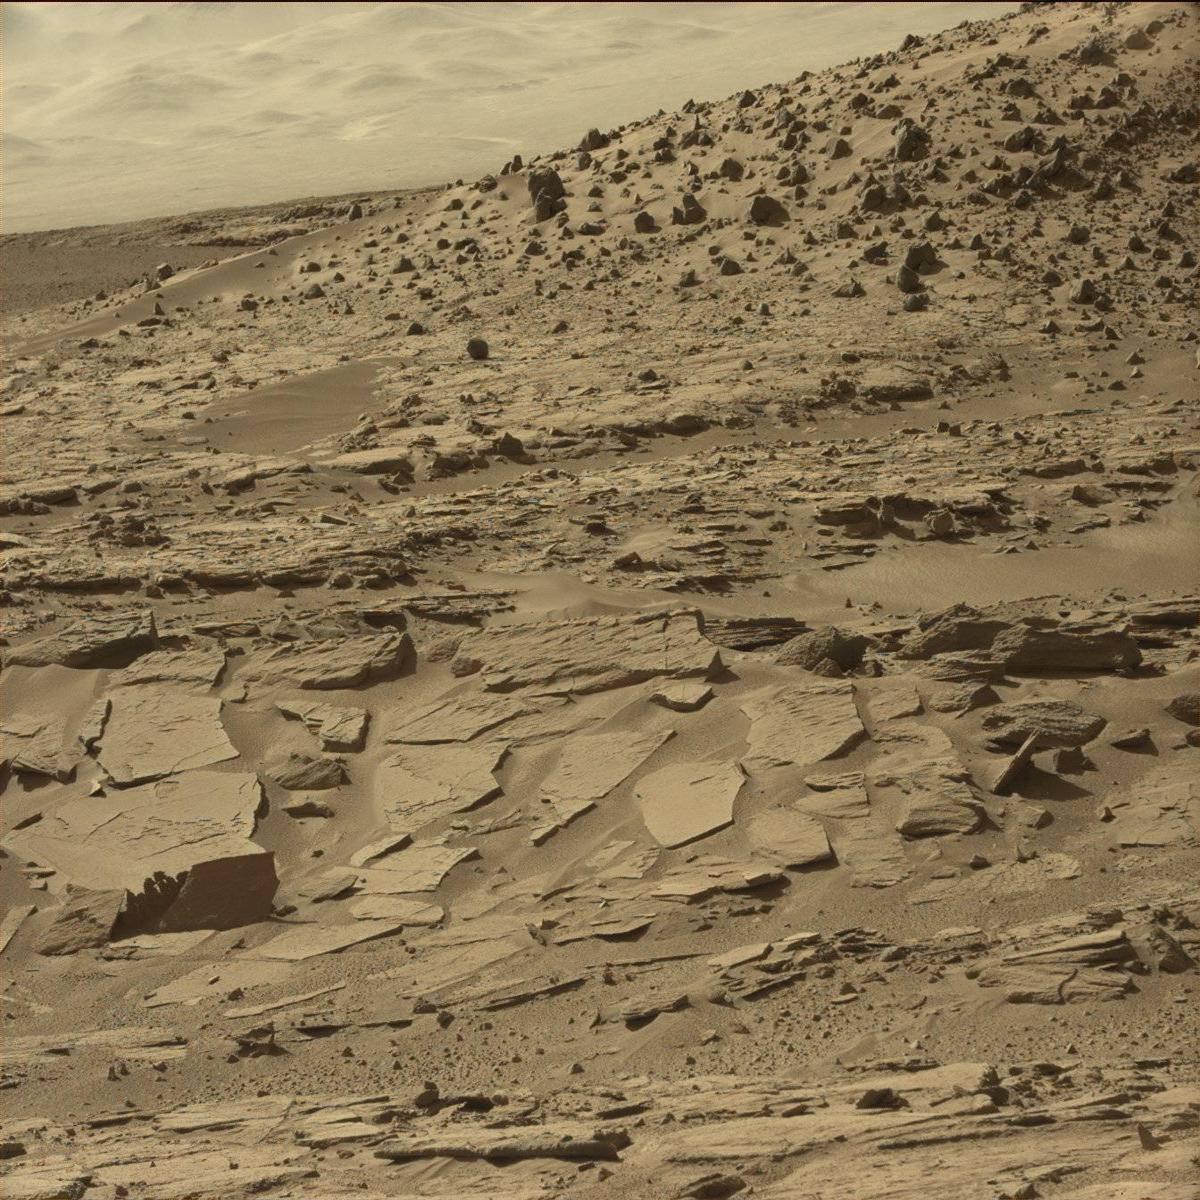
Terrain classes present: Bedrock, Ridge, Sand / Soil